Current action and preconditions to check: path_clear

Your task: For each precondition in the list above, predict whether it will hold at this action.

Consider the current scene as observed from the mobile robot's camera, and analyze the predicted future states of all dynamic agents (e.g., people, animals, vehicles, or any moving entities) within the NEXT SECOND.

IMPORTANT: Only answer "very likely" if you are absolutely certain—based on strong, clear evidence—that a dynamic agent will violate the precondition in the predicted future state. Do NOT answer "very likely" for unlikely, ambiguous, or low-probability risks.

Ask yourself for each precondition: Is there a high probability, with clear and convincing evidence, that the predicted future states of any dynamic agent will interfere with the predicted future state of the currently executing action within the NEXT SECOND, causing that precondition to fail?

Assess the risk level based on these predictions. Use "likely" or "very likely" if motions create a clear risk of interference.

Use "neutral" or "improbable" if agents are nearby but their predicted paths are clearly diverging or non-conflicting.

Failure Risk Categories: "very improbable", "improbable", "neutral", "likely", "very likely"

Answer Format: Output ONLY the probability_of_failure value from these categories: "very improbable", "improbable", "neutral", "likely", "very likely"

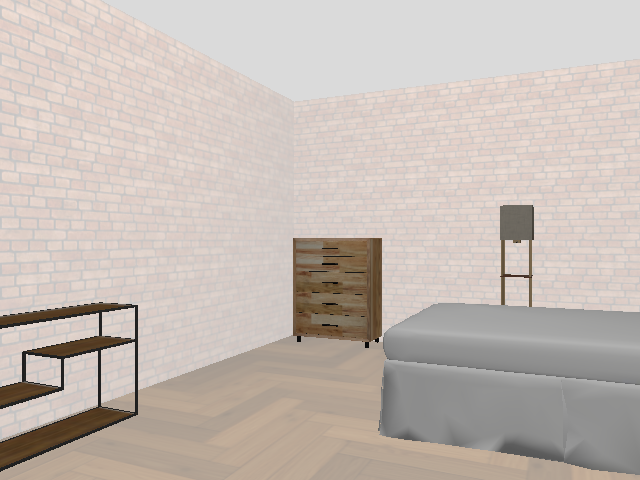

Answer: very improbable